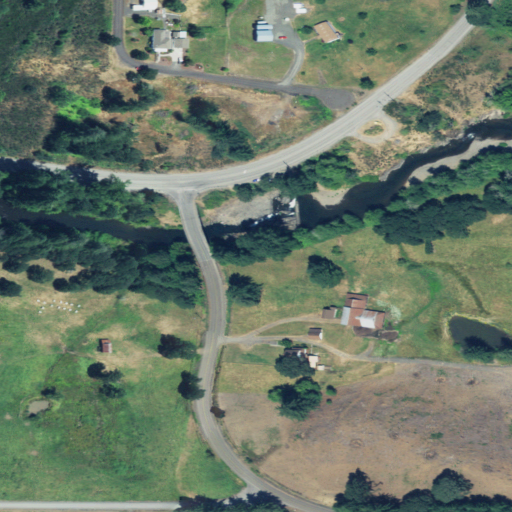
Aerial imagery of valley in Oregon named Jordan Valley containing pasture, open development, shrub, low intensity development, evergreen forest, woody wetlands, high intensity development, and medium intensity development